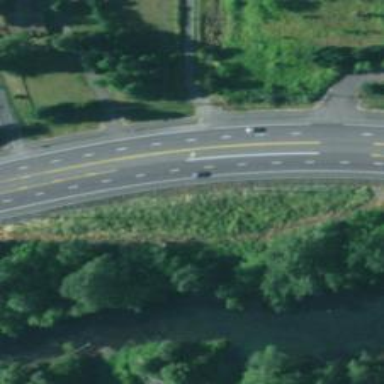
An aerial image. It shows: Asphalt trunk highway classified as expressway.